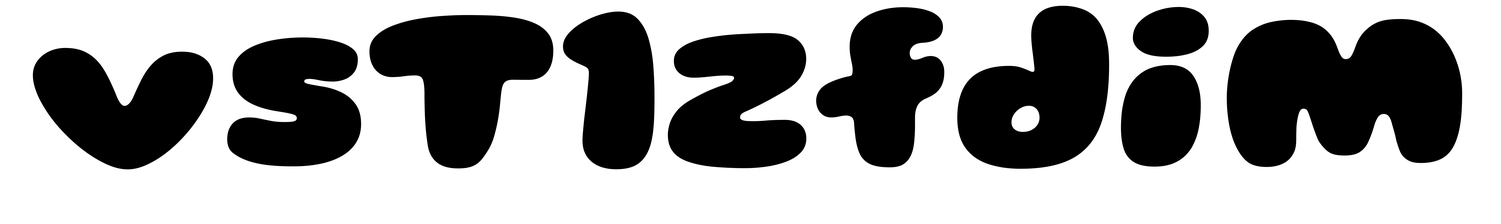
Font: Gluten_Black